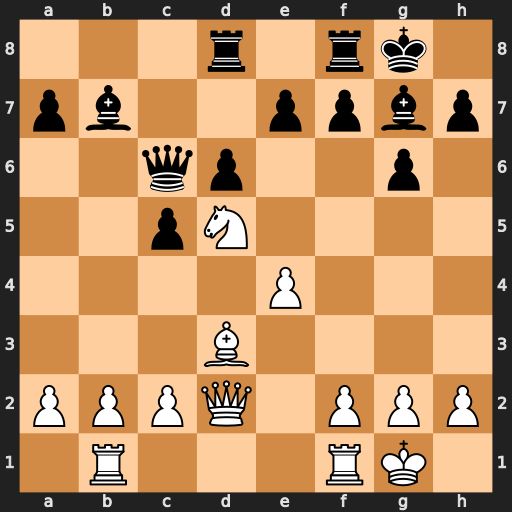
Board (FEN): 3r1rk1/pb2ppbp/2qp2p1/2pN4/4P3/3B4/PPPQ1PPP/1R3RK1
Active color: w
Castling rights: -
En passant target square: -
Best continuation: Nxe7+ Kh8 Nxc6